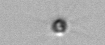
Label: Calciopappus